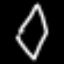
Label: diamond